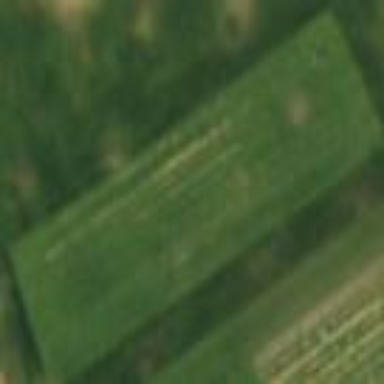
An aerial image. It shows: Driving range for golf on grass.